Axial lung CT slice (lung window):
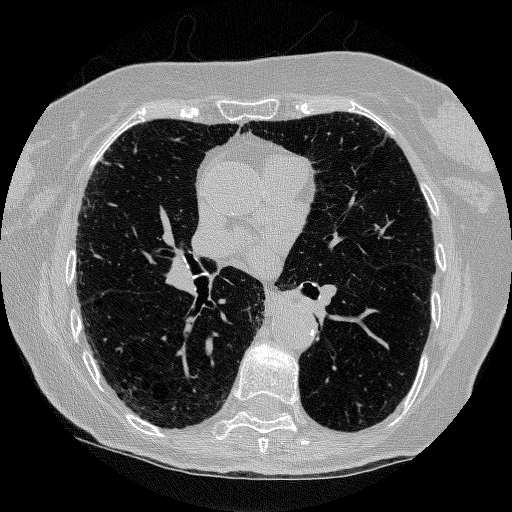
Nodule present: no